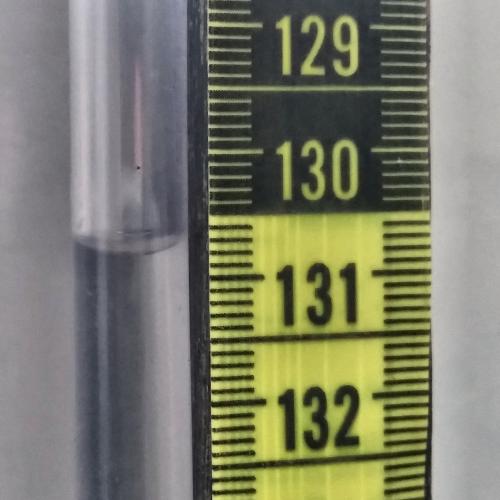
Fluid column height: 130.7 cm